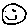
Label: smiley face